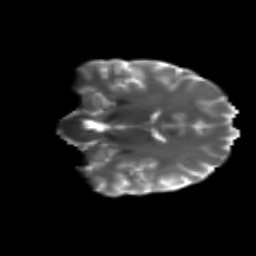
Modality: T2w
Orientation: coronal
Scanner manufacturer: siemens
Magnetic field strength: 3 T
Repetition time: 4.16 s
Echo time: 0.0806 s